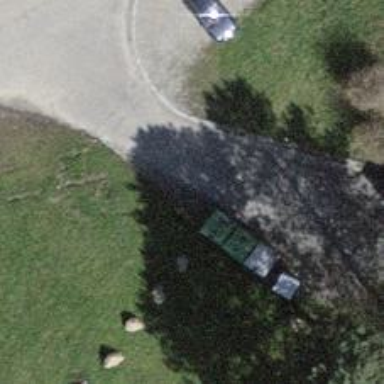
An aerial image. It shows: Recycling container at amenity designated for recycling.